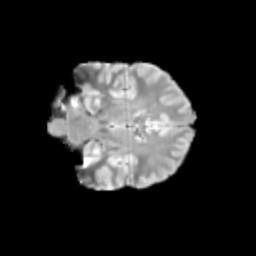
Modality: T2w
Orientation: coronal
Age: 11
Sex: male
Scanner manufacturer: siemens
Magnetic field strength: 3 T
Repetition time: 3.8 s
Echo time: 0.07 s